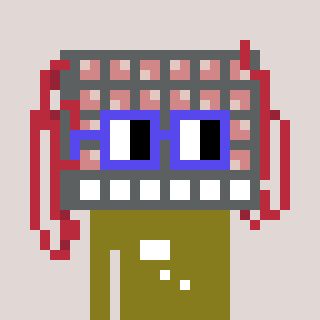
a pixel art character with square blue glasses, a turing-shaped head and a gunk-colored body on a warm background